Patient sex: M
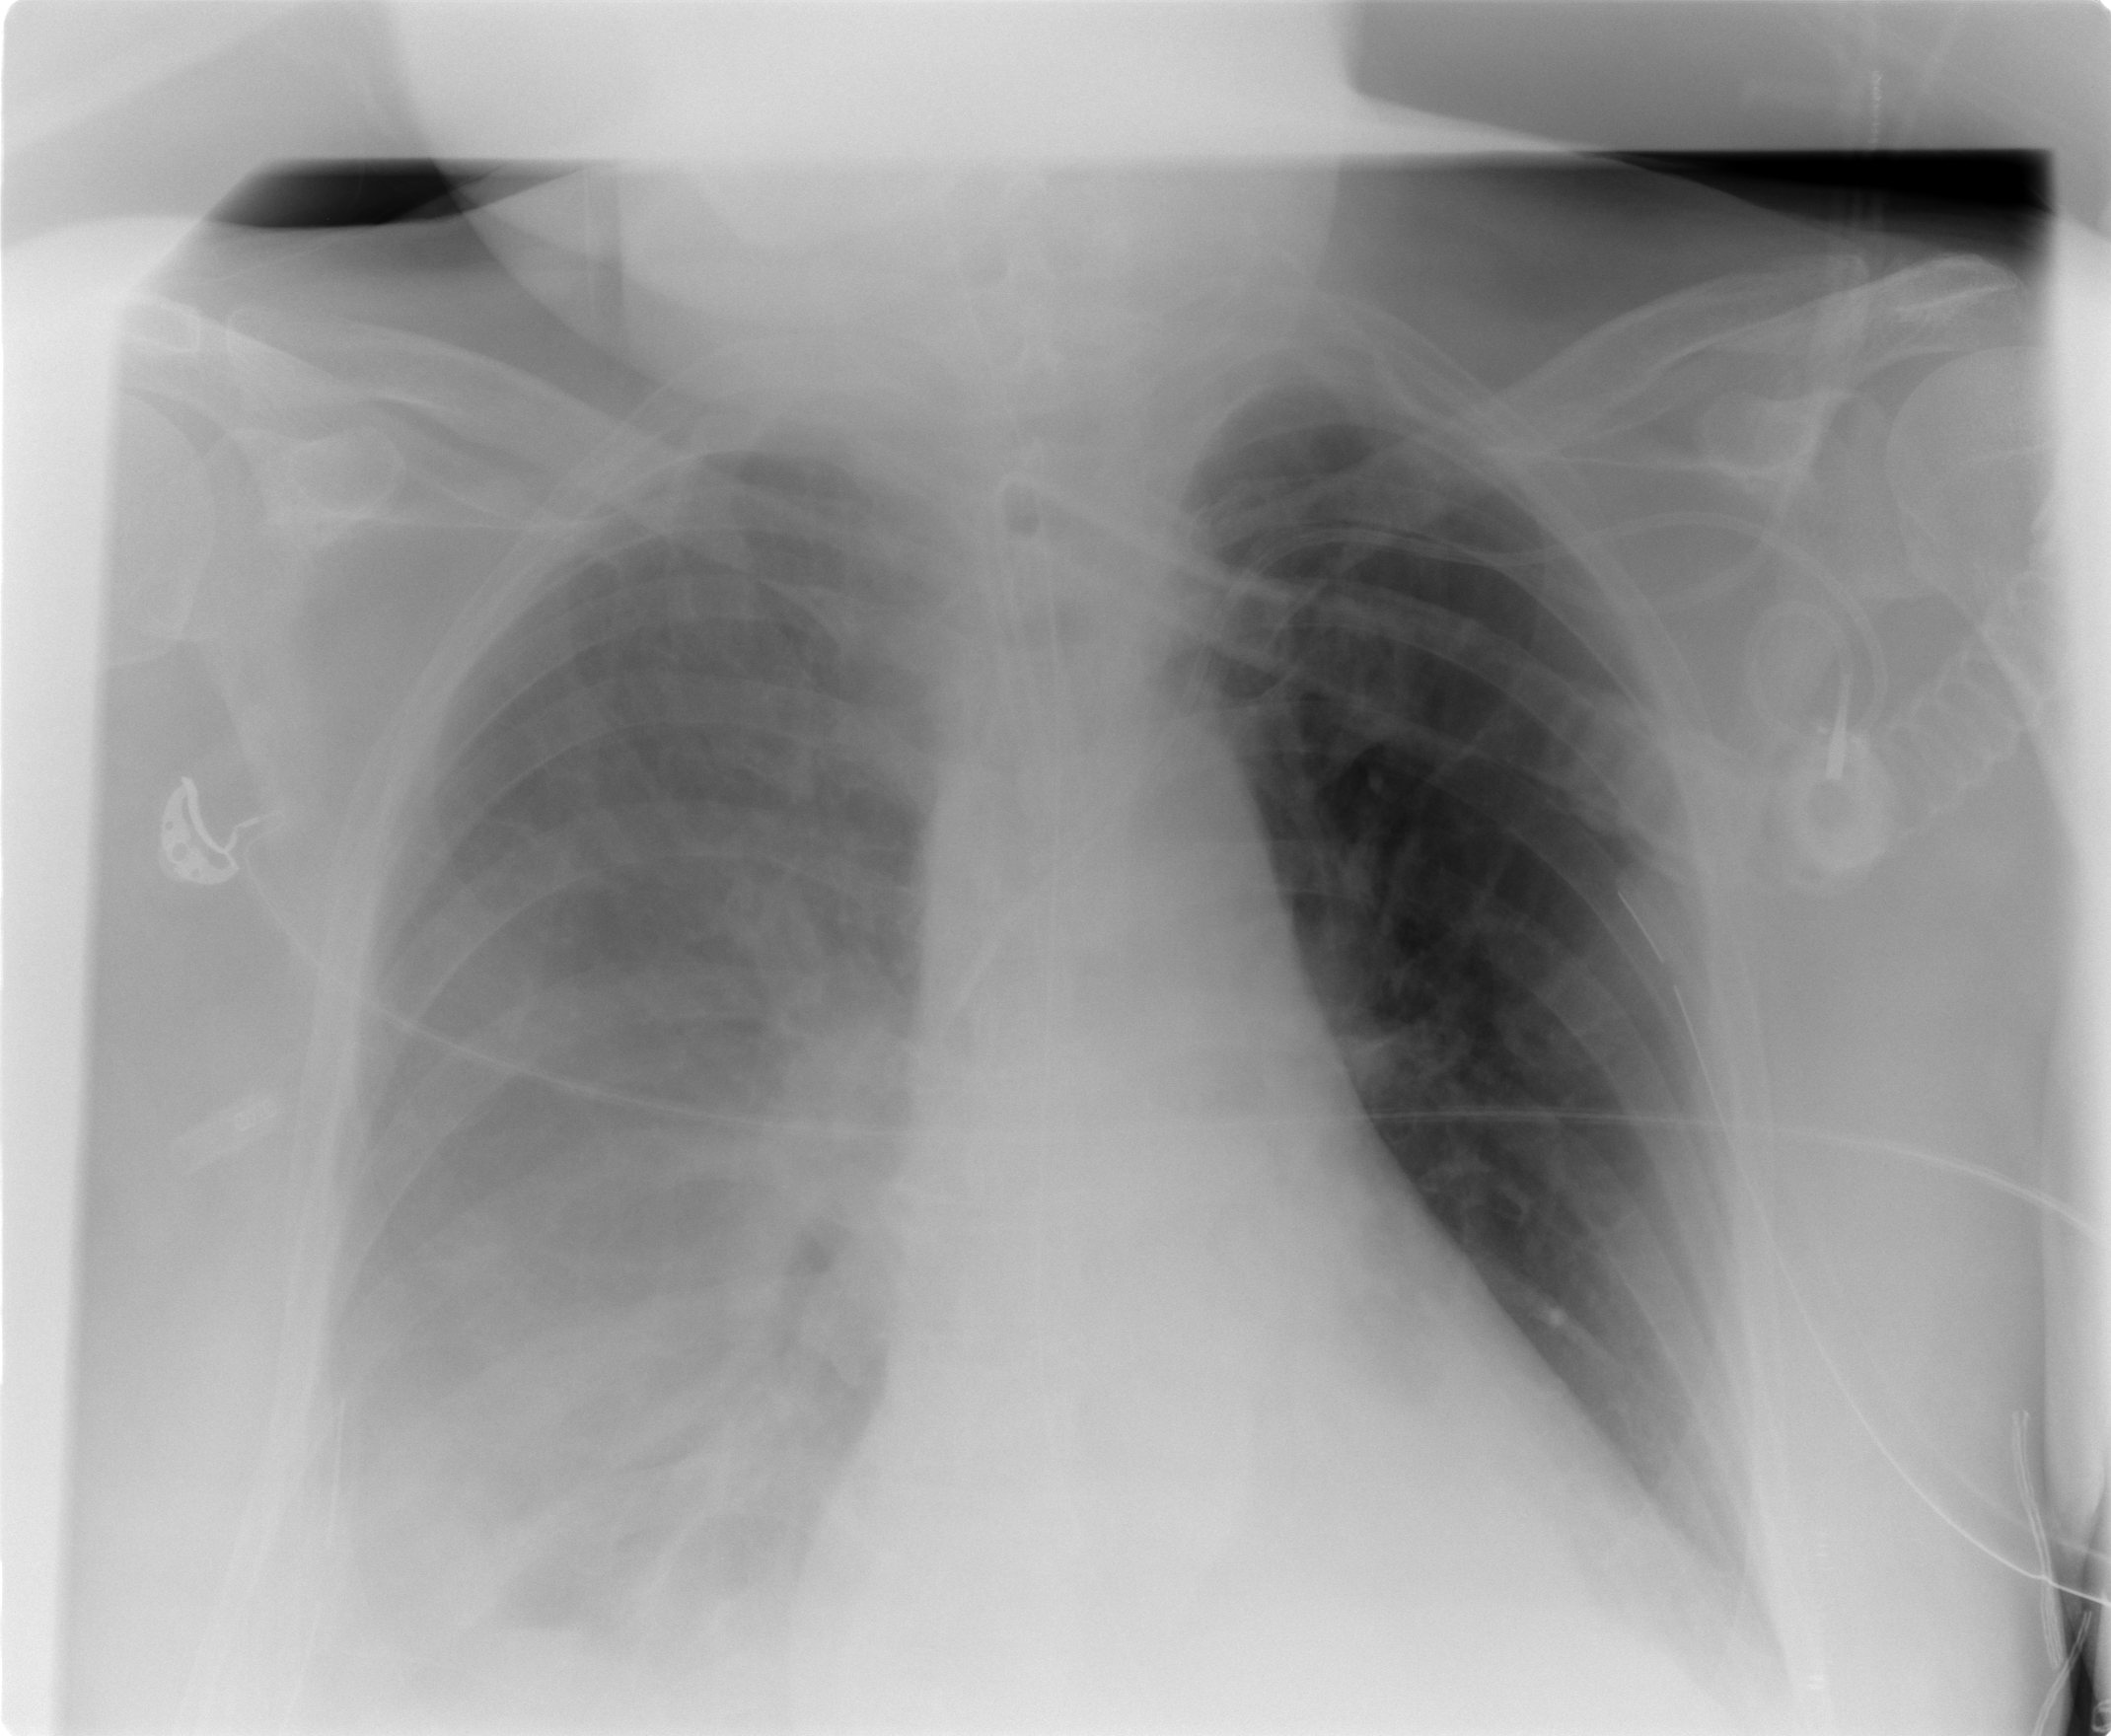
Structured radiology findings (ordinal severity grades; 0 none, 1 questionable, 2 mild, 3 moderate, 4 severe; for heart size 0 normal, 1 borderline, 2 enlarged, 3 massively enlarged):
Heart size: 2
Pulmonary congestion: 0
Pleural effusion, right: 3
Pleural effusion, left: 0
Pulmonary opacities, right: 0
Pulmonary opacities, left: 0
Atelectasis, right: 2
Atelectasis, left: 1